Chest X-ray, PA view. Patient: 48 years old, sex F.
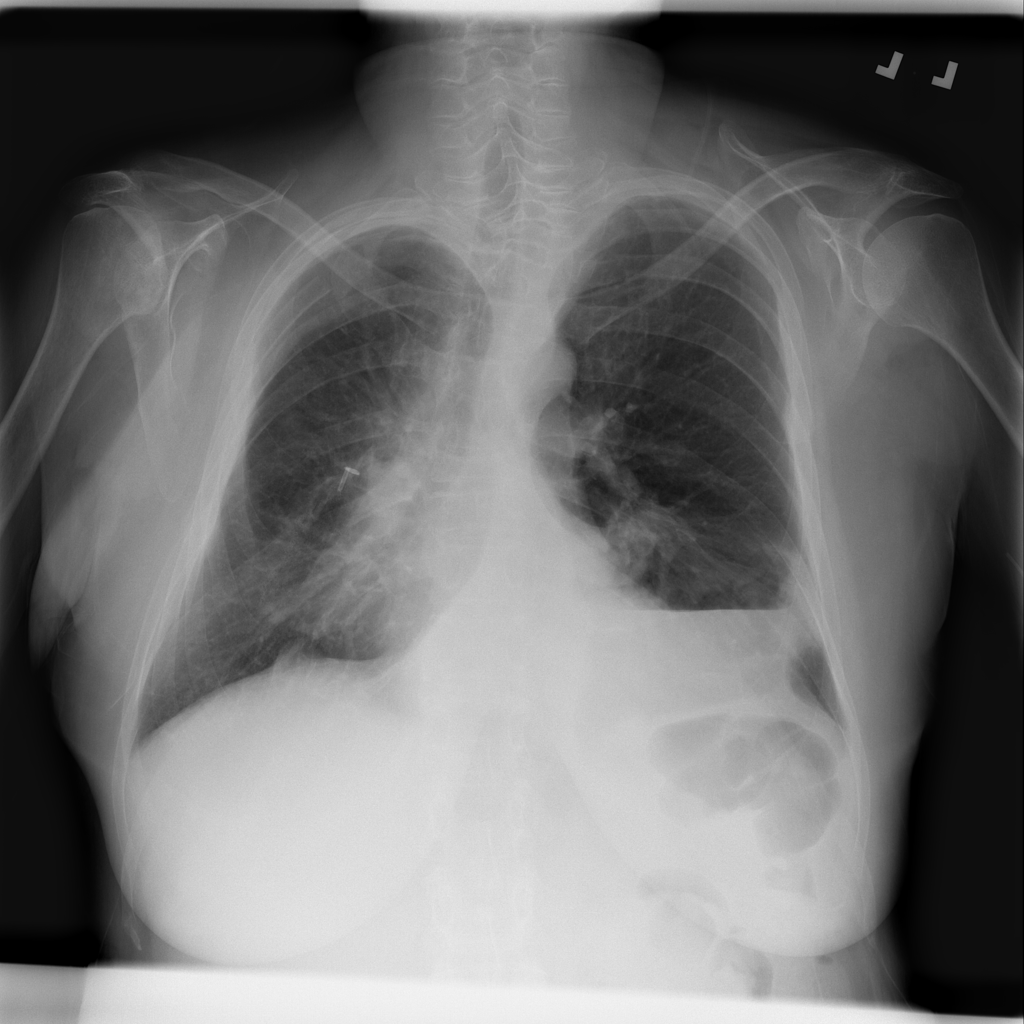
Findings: Hernia, Infiltration